Question: My JWS application jar is signed and when I launch that certificate it does not ask for anything and simply throws an exception saying your application has been blocked.
If I install that certificate it works, but how I force my application to give a message to install certificate so that it is installed automatically? I want something like as shown below.
1. I have created a certificate using keytool -genkey and then using jarsigner signed that jar file.

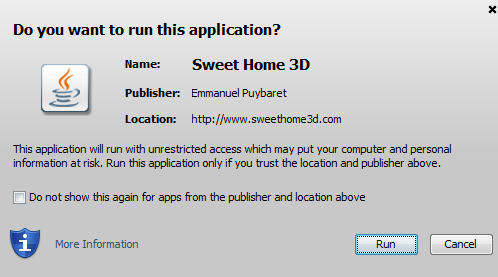
Answer: > I have created a certificate..
These days, signed code needs to be signed using a digital certificate issued by a certification authority. There is really no way around it (or if there was, it would be a security bug - and be quickly fixed).
The digital certificate created by us as developers has no 'key chain' that points back to a Certification Authority that issues certificates after verifying the identity of the person that requested the certificate. Because CAs are trusted to check these details, Sun/Oracle imports some of their 'root certificates' into the JRE security system. Any certificate that has a key chain that points back to one of those certificates will show the dialog as seen in the screen shot.
It is all about security for the end user. Since I can generate a certificate with the JDK claiming am the JRE won't accept the certificate no matter who makes it -